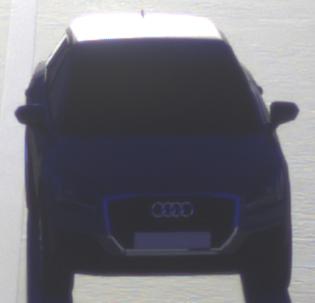
Make: Audi
Model: Q2
Model produced from: 2016
Model produced until: 2020
Doors: 5
Color: gray
Road condition: dry road
Daytime: sunrise or sunset
Contrast: high contrast